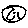
Label: moon